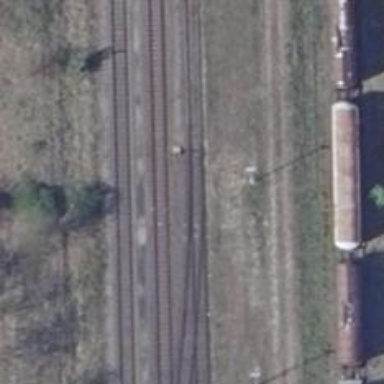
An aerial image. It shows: Railway switch.